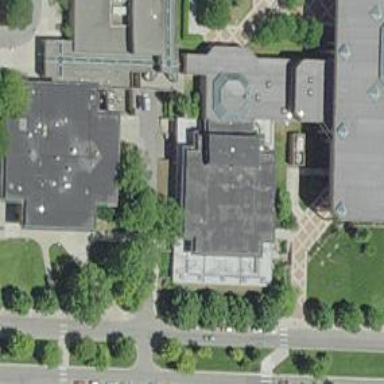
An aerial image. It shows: University building with flat roof.